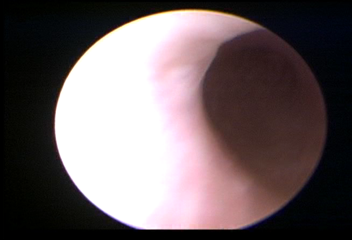
Modality: WLC
Class: Normal mucosa
Bladder cancer association: No